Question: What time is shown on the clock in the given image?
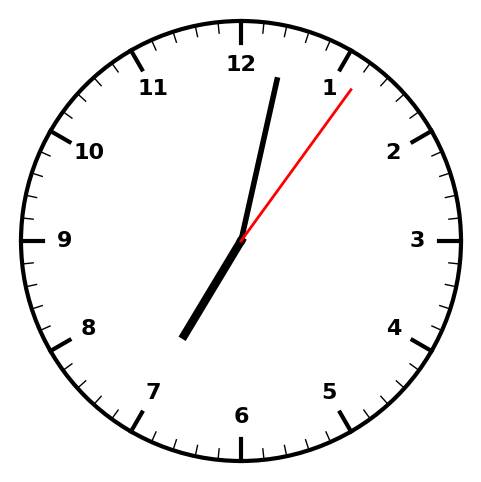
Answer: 07:02:06